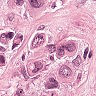
Metastatic tissue present: yes